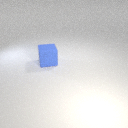
large blue rubber cube